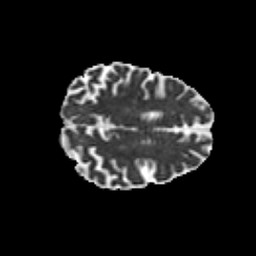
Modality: MD
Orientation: axial
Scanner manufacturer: siemens
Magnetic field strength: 3 T
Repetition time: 6.8 s
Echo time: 0.093 s